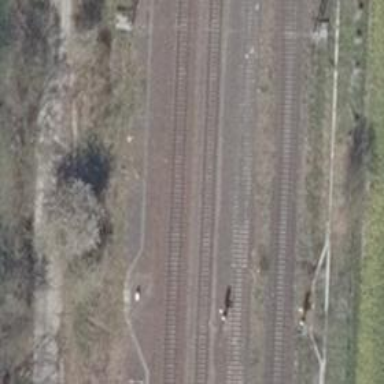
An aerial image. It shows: Abandoned railway siding.